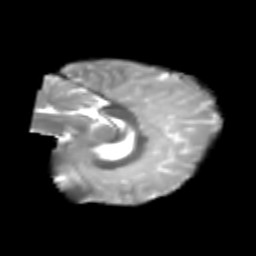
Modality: T2w
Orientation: sagittal
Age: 6
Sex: male
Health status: healthy